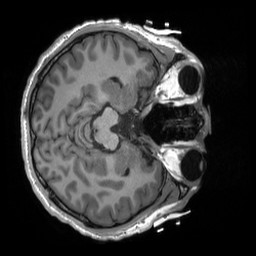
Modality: T1w
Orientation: axial
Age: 30
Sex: male
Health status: healthy
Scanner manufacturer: siemens
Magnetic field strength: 3 T
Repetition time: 2.3 s
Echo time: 0.00232 s